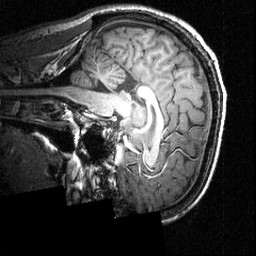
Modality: T1w
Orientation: sagittal
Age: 26
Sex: male
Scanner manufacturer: siemens
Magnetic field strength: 3.951 T
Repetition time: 1.5 s
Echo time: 0.00335 s